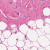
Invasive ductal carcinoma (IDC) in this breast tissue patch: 0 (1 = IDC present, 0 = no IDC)